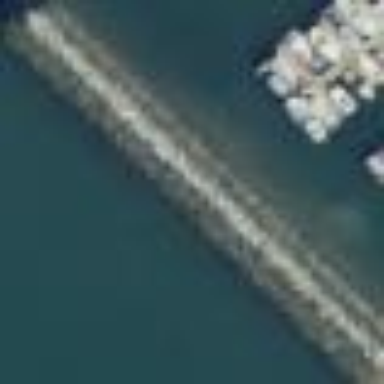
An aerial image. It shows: Breakwater structure.